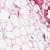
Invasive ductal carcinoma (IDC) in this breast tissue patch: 0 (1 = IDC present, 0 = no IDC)